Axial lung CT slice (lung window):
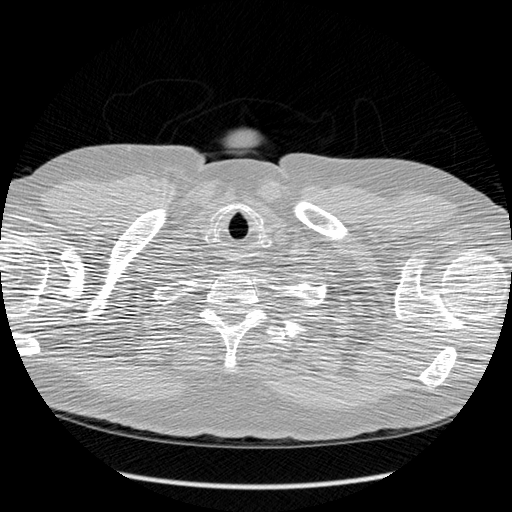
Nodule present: no